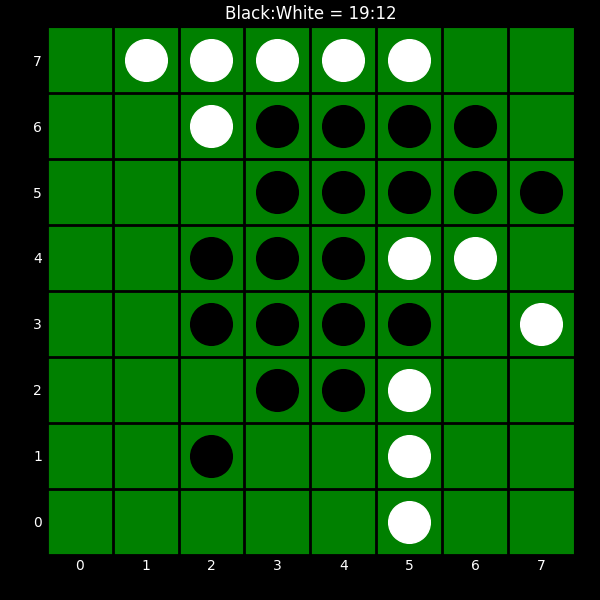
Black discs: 19
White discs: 12